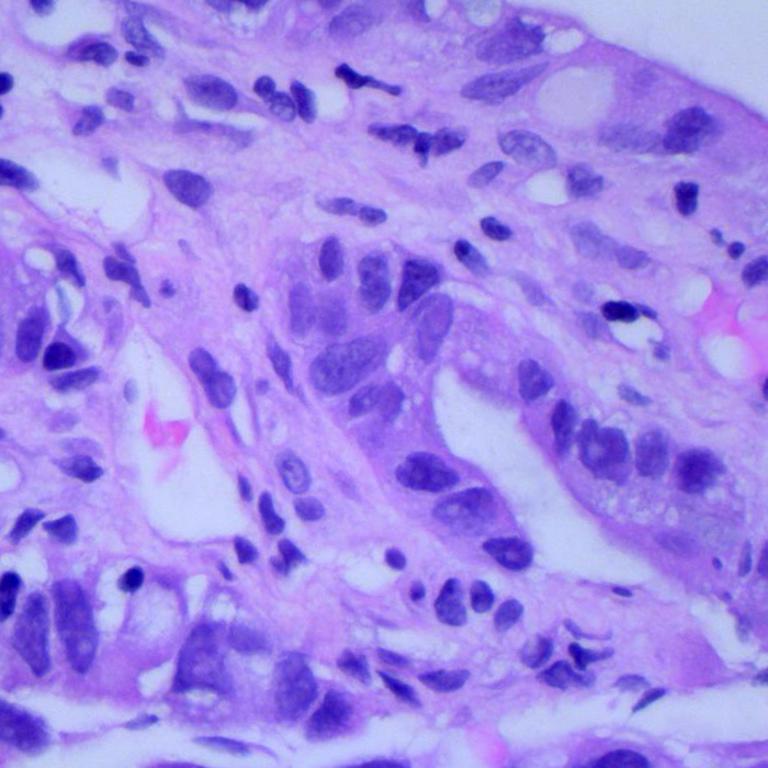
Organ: lung
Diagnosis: adenocarcinomas